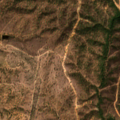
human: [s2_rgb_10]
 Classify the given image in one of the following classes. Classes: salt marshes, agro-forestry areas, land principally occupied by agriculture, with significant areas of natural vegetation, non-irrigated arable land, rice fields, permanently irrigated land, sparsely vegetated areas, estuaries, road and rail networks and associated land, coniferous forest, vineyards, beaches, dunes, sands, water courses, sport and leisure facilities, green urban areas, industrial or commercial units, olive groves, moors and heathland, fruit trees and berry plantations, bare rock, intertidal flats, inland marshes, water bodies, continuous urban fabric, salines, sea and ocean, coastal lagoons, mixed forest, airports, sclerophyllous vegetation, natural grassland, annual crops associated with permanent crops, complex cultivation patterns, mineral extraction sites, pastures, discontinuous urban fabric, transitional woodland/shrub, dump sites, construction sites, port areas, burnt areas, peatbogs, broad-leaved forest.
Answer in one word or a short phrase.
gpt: agro-forestry areas, broad-leaved forest, transitional woodland/shrub